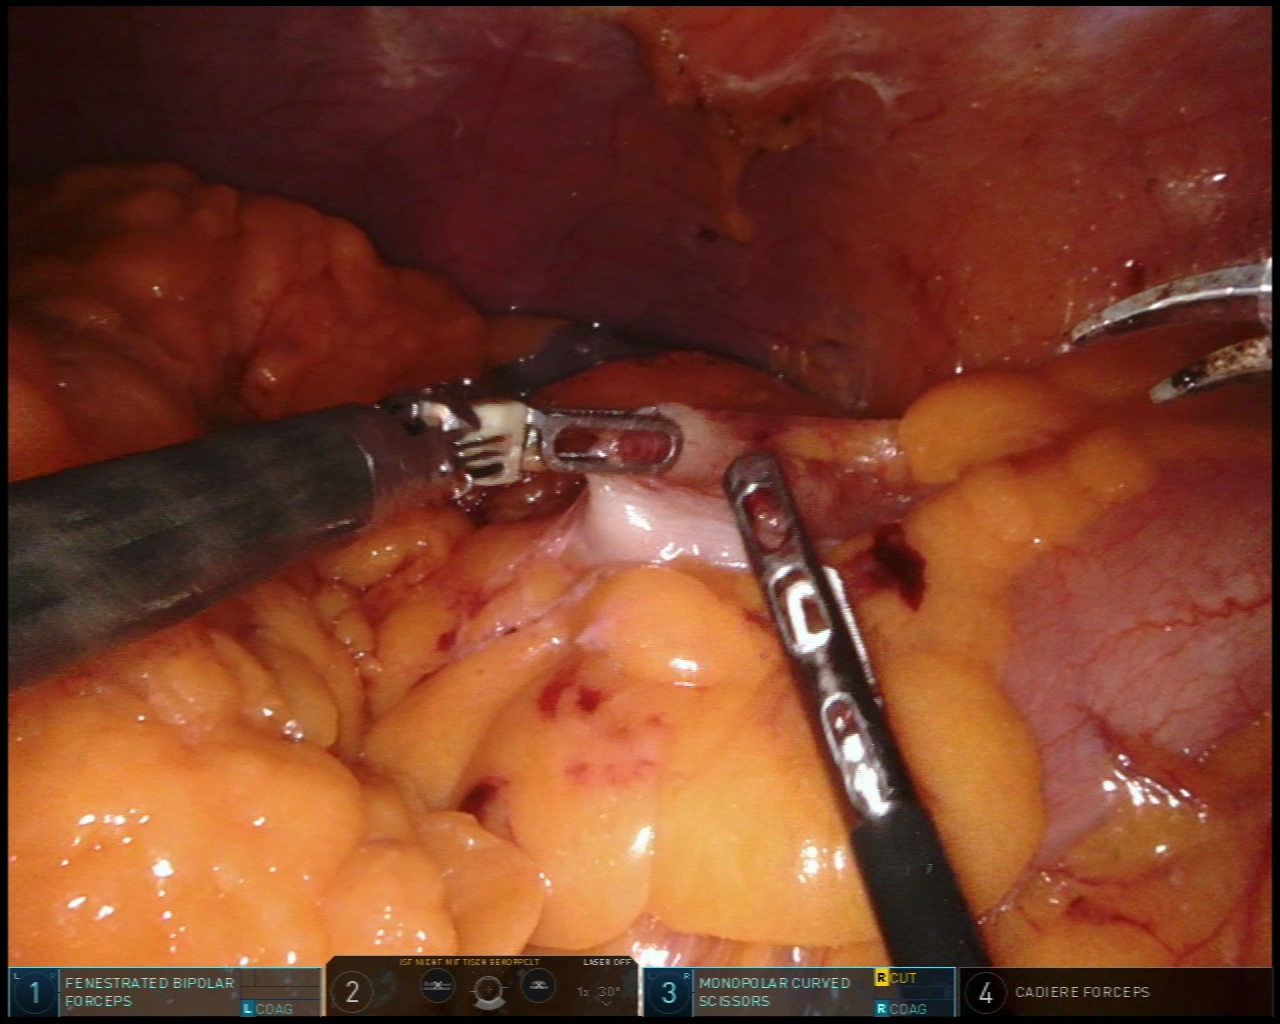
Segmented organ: spleen
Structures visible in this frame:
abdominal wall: yes
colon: yes
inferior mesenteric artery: no
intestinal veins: no
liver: no
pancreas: no
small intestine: no
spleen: yes
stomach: no
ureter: no
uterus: no
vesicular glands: no